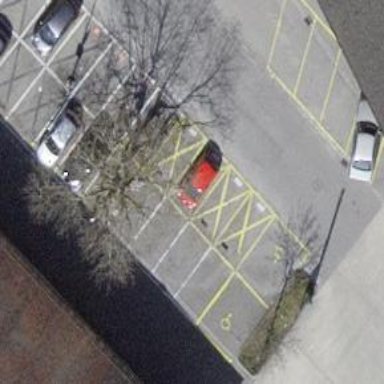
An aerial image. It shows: Car-sharing service available at this location.